Question: I am a beginner learning Scala. I am on Windows 8.1, using <URL> packages.
The steps I have done are:
1. create folders and files as follows foo
|-src
|-main
|-scala
|-Foo.scala
|-build.gradle
where build.gradle is Gradle build script and Foo.scala is a Scala script, as shown below <<build.gradle>> apply plugin: 'scala'
apply plugin: 'eclipse'
repositories {
mavenCentral()
}
dependencies {
compile 'org.scala-lang:scala-swing:2.10.4'
compile 'javax.media:jmf:2.1.1e'
}
<<Foo.scala>> import javax.media.Player //no error
import scala.swing._ //error: object swing is not a member of package scala
class Foo {
}
2. using command line, navigate to foo and run gradle eclipse
3. in Scala IDE, do import -> General -> Existing Projects into Workspace -> Browse -> Foo
Then, I get an error at Foo.scala, line 2, which reads 'object swing is not a member of package scala'. And the 'Referenced Libraries' list on the left panel shows only 'jmf-2.1.1e.jar' for 'javax.media', as shown in the picture below

'<<.classpath>>'
'''
<?xml version="1.0" encoding="UTF-8"?>
<classpath>
<classpathentry kind="output" path="bin"/>
<classpathentry kind="src" path="src/main/scala"/>
<classpathentry kind="con" path="org.eclipse.jdt.launching.JRE_CONTAINER" exported="true"/>
<classpathentry kind="con" path="org.scala-ide.sdt.launching.SCALA_CONTAINER" exported="true"/>
<classpathentry kind="lib" path="C:/Users/mm/.gradle/caches/modules-2/files-2.1/javax.media/jmf/2.1.1e/fe9287a362578bfb8b7b9dba42af0ec80a297abb/jmf-2.1.1e.jar" exported="true"/>
</classpath>
'''
I have tried to configure Eclipse's build path and add 'scala-swing.jar' manually, which works okay, but then I have to do this every time I run the Gradle build script. Please suggest why 'scala-swing-something.jar' did not get imported by Gradle, and how to fix it.
---
This is the logging message after running '$ gradle dependencies':
'''
$ gradle dependencies
:dependencies
------------------------------------------------------------
Root project
------------------------------------------------------------
archives - Configuration for archive artifacts.
No dependencies
compile - Compile classpath for source set 'main'.
+--- org.scala-lang:scala-swing:2.10.4
| \--- org.scala-lang:scala-library:2.10.4
\--- javax.media:jmf:2.1.1e
default - Configuration for default artifacts.
+--- org.scala-lang:scala-swing:2.10.4
| \--- org.scala-lang:scala-library:2.10.4
\--- javax.media:jmf:2.1.1e
runtime - Runtime classpath for source set 'main'.
+--- org.scala-lang:scala-swing:2.10.4
| \--- org.scala-lang:scala-library:2.10.4
\--- javax.media:jmf:2.1.1e
testCompile - Compile classpath for source set 'test'.
+--- org.scala-lang:scala-swing:2.10.4
| \--- org.scala-lang:scala-library:2.10.4
\--- javax.media:jmf:2.1.1e
testRuntime - Runtime classpath for source set 'test'.
+--- org.scala-lang:scala-swing:2.10.4
| \--- org.scala-lang:scala-library:2.10.4
\--- javax.media:jmf:2.1.1e
zinc - The Zinc incremental compiler to be used for this Scala project.
No dependencies
BUILD SUCCESSFUL
Total time: 11.159 secs
'''
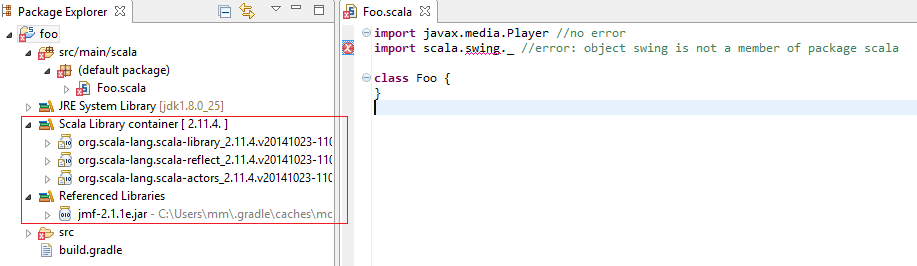
Answer: I had the same issue. I think it was an incompatibility between the Scala version and the Scala Swing version. I had these dependencies:
'''
dependencies {
compile 'org.scala-lang:scala-library:2.11.5'
compile 'org.scala-lang:scala-swing:2.10.4'
}
'''
To solve this, add the 'scala-library-all' dependency instead:
'''
dependencies {
compile 'org.scala-lang:scala-library-all:2.11.5'
}
'''
You can leave it at that, but it will add all sorts of dependencies that you might not need. If you don't want that, invoke:
'''
gradle dependencies
'''
It will tell you what dependencies Gradle has found. Mine said, among other things:
'''
compile - Compile classpath for source set 'main'.
+--- org.scala-lang:scala-library-all:2.11.5
| +--- org.scala-lang:scala-library:2.11.5
| +--- org.scala-lang.modules:scala-swing_2.11:1.0.1
| | \--- org.scala-lang:scala-library:2.11.0 -> 2.11.5
'''
Note the Scala Swing dependency, which has a different name and version from the one I had specified. Copy-and-paste that into your 'build.gradle' dependencies:
'''
dependencies {
compile 'org.scala-lang:scala-library:2.11.5'
compile 'org.scala-lang.modules:scala-swing_2.11:1.0.1'
}
'''
And voila:
'''
gradle cleanEclipse eclipse
'''
All dependencies work!